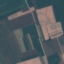
Label: AnnualCrop